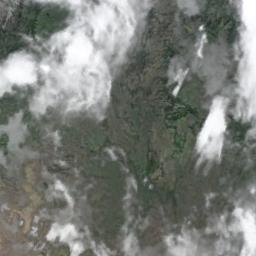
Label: cloud